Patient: sex M, age 64
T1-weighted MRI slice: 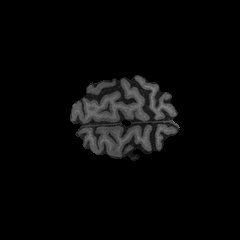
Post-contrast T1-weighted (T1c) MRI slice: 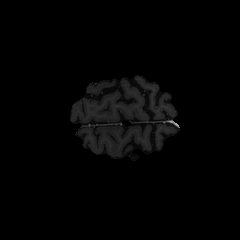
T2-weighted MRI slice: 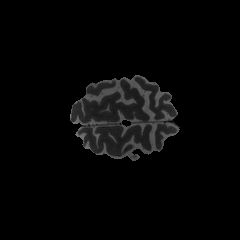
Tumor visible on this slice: no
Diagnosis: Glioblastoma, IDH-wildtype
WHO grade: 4